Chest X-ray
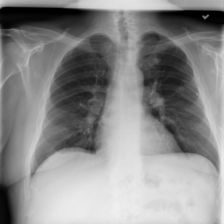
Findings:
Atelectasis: negative
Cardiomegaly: negative
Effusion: negative
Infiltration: positive
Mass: negative
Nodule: negative
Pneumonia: negative
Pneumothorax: negative
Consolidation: negative
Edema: negative
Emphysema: negative
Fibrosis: negative
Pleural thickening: negative
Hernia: negative